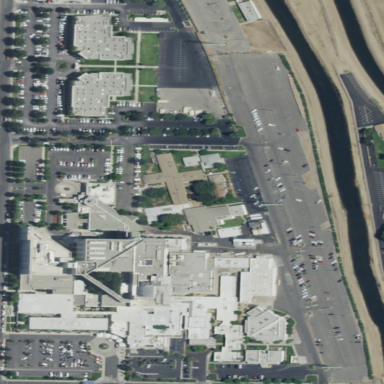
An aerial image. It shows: Healthcare facility identified as hospital.